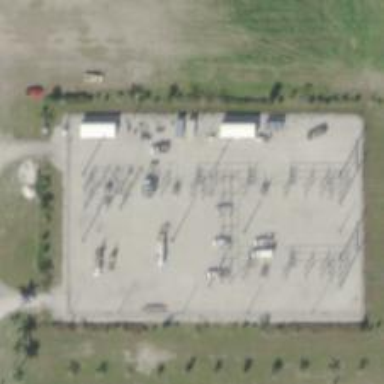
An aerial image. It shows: Switch used for power control.